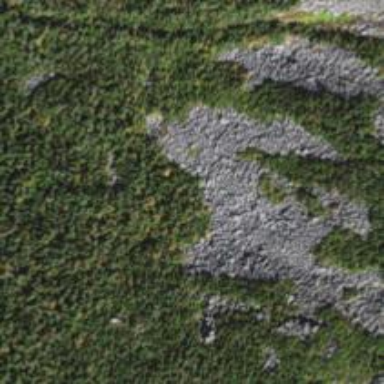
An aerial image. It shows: Natural scree.